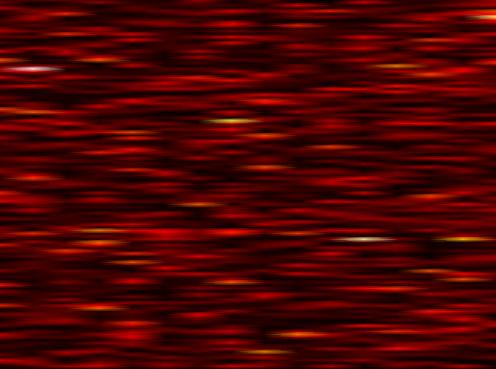
Label: WOLA